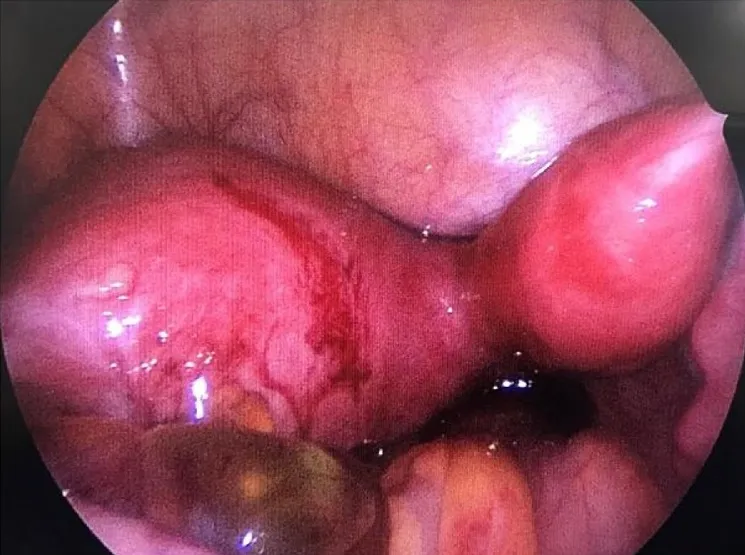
Laparoscopic hysteroscopy. Visualization of the larger left hemiuterus (left side of image) and right hemiuterus of smaller volume. Note the myometrial bridge connecting the two structures.
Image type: endoscopy (gi_endoscopy)